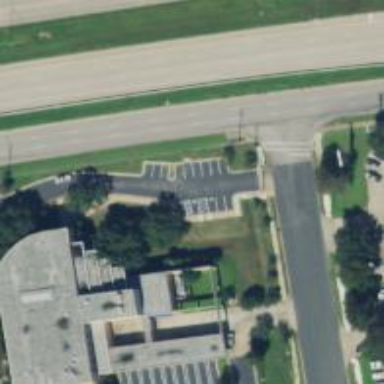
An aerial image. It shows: Bank building.